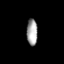
Tissue: lung
Cell type: Endothelial cells
Senescence score: 0.6357
Nuclear area (px): 284
Mean DAPI intensity: 161.085